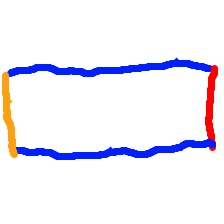
Shape: rectangle